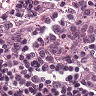
Metastatic tissue present: no